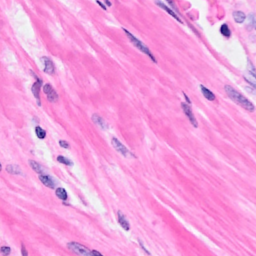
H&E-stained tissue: Breast